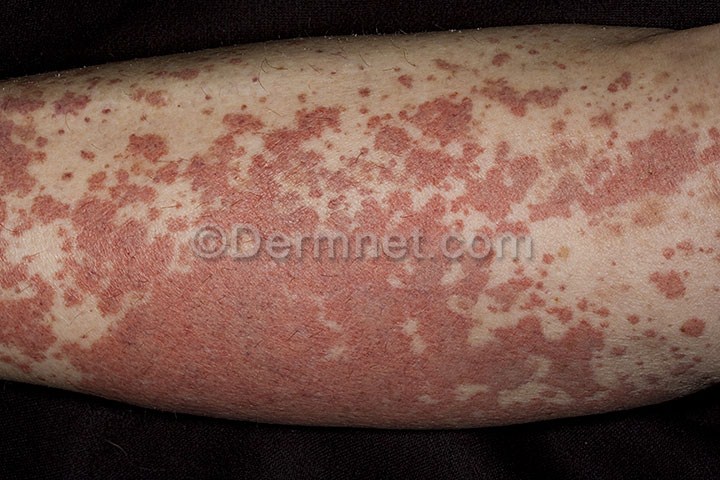
Disease: Vasculitis Photos